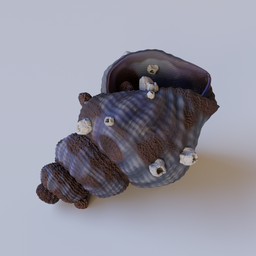
Label: animals